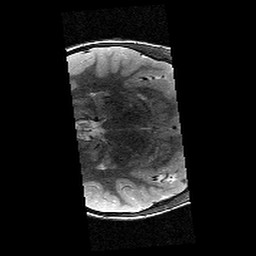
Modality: T2w
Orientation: axial
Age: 10
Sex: male
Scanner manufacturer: siemens
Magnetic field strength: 3 T
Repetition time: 9.23 s
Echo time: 0.067 s